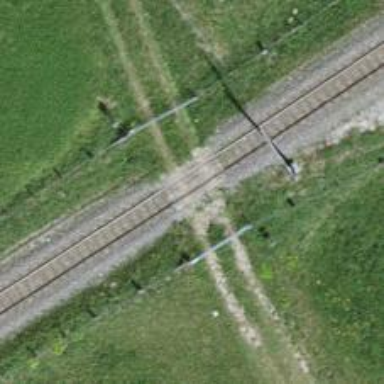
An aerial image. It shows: Railway level crossing.